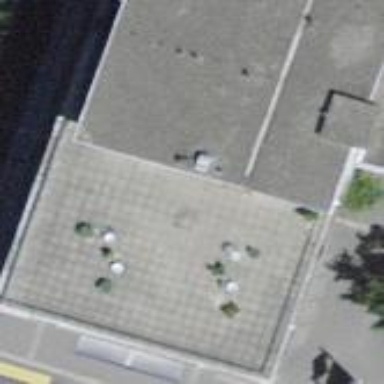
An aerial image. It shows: Part of building.